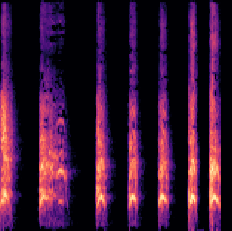
Sound class: Dog